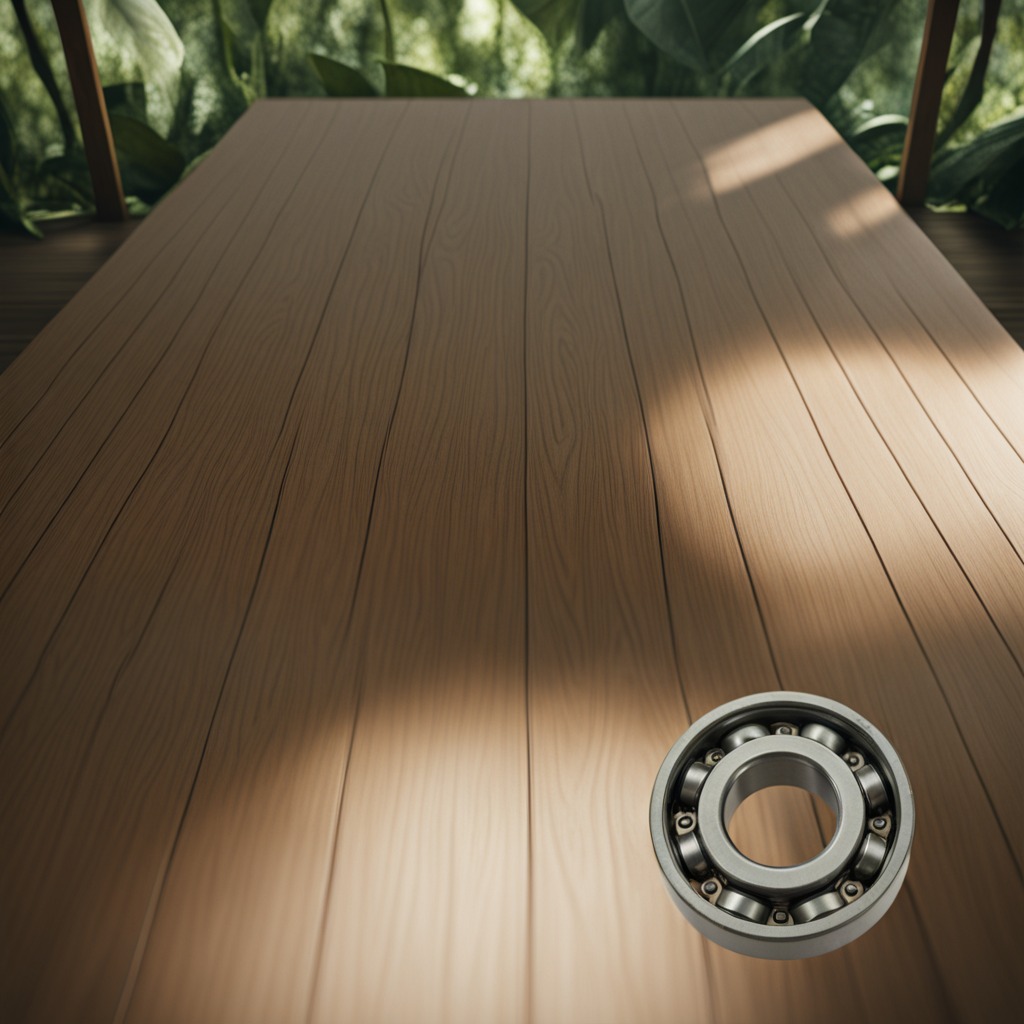
A metal ball bearing is lying on the wooden table inside a jungle field workshop tent.